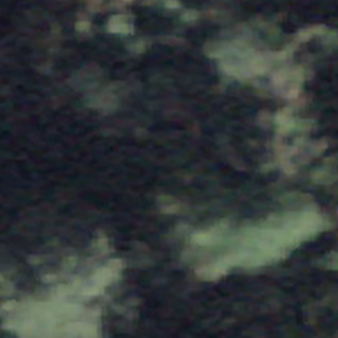
Label: other